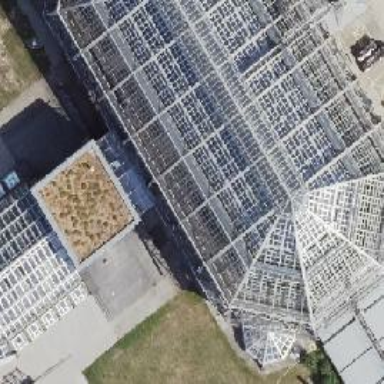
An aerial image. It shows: Greenhouse.